Question: I have a bar graph in which I need to write Place name for every bar, but sometimes the name is very long. How can I put whole name and wrap is properly according to width of bar ?
I am using the following code
'''
NSString *percentage = [NSString stringWithFormat:@"%@",item.myTopNameStr];
[percentage drawAtPoint:CGPointMake(_histogramStartX + 5,_xaxisStart.y - _ySpacingScale*item.yValue - 25) forWidth:80 withFont:[UIFont boldSystemFontOfSize:10] lineBreakMode:NSLineBreakByClipping];
'''
but result is not as expected, I can't see the full name.

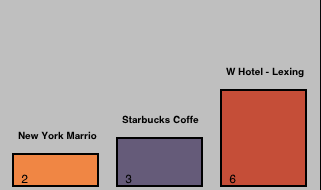
Answer: '''
NSString * percentage = [NSString stringWithFormat:@"%@",item.myTopNameStr];
CGSize percentageSize = [percentage sizeWithFont:[UIFont boldSystemFontOfSize:10] forWidth:80 lineBreakMode:UILineBreakModeWordWrap];
[percentage drawInRect:CGRectMake(_histogramStartX + 5,_xaxisStart.y - _ySpacingScale*item.yValue - 25, percentageSize.width, percentageSize.height) withFont:[UIFont boldSystemFontOfSize:10] lineBreakMode:UILineBreakModeWordWrap alignment:NSTextAlignmentLeft];
'''